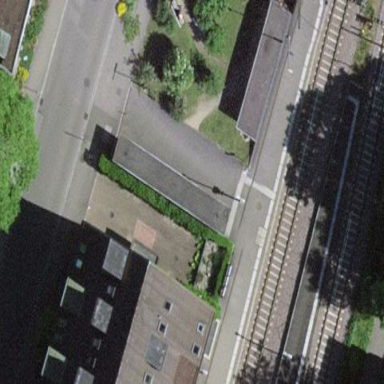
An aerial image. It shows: Bicycle parking area with stands.